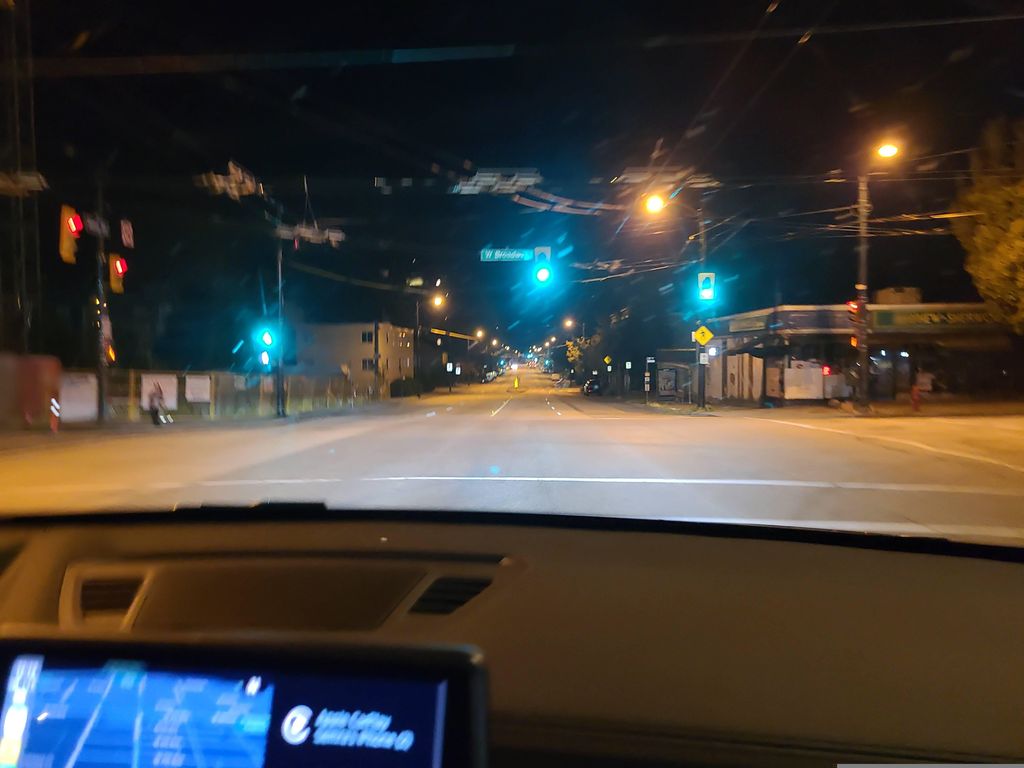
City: vancouver